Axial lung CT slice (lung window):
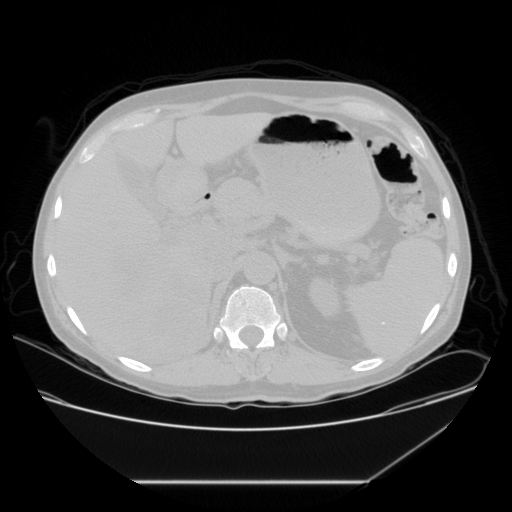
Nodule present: no